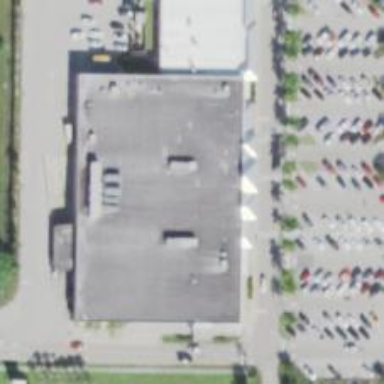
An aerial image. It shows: Supermarket.